Question:
It is said that the stack grows by 8 bytes and '%rsp' is decremented to make room for the return address of the next instruction call.
My question is:
Does this return address take up all 8 (bytes)? That is, are all 8 locations taken up by the return address? Or does is not take up the entire 8 bytes provided, in which case the next thing being pushed onto the stack can be pushed within these 8 bytes of space (wherever the return address left off)?
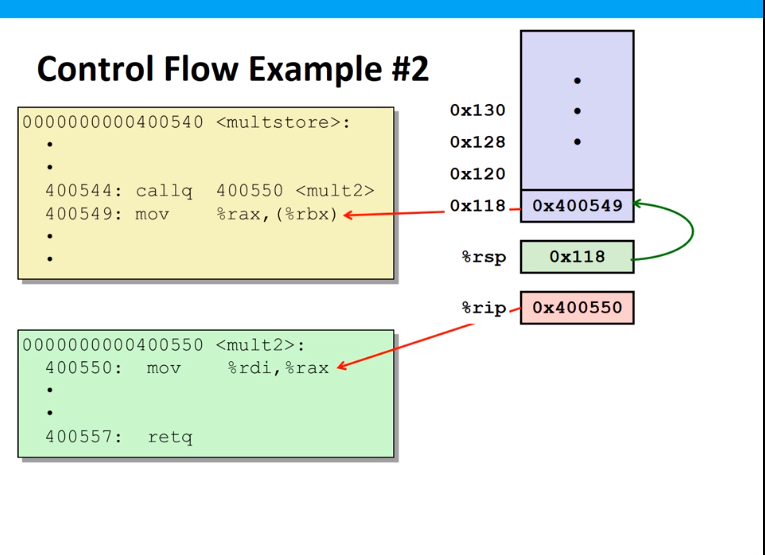
Answer: It takes all the 8 bytes. %rsp will be decremented by exactly 8 bytes.